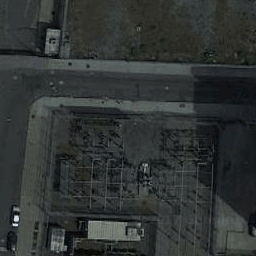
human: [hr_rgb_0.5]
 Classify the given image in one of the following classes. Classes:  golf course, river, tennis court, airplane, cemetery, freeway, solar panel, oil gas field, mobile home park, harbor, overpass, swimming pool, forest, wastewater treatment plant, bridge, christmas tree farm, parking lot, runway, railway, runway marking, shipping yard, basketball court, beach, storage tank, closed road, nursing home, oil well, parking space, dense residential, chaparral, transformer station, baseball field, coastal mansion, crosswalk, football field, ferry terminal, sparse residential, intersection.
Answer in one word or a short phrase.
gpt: transformer station